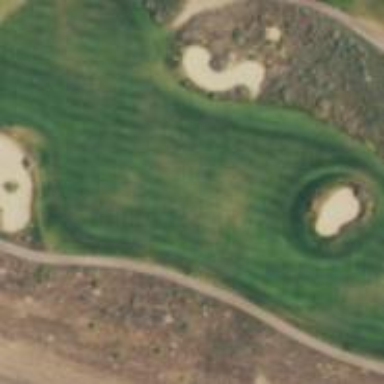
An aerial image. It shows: View of golf hole.